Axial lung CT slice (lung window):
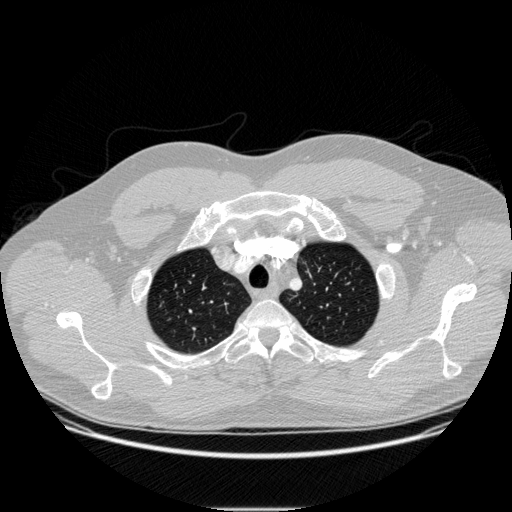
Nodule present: no